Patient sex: F
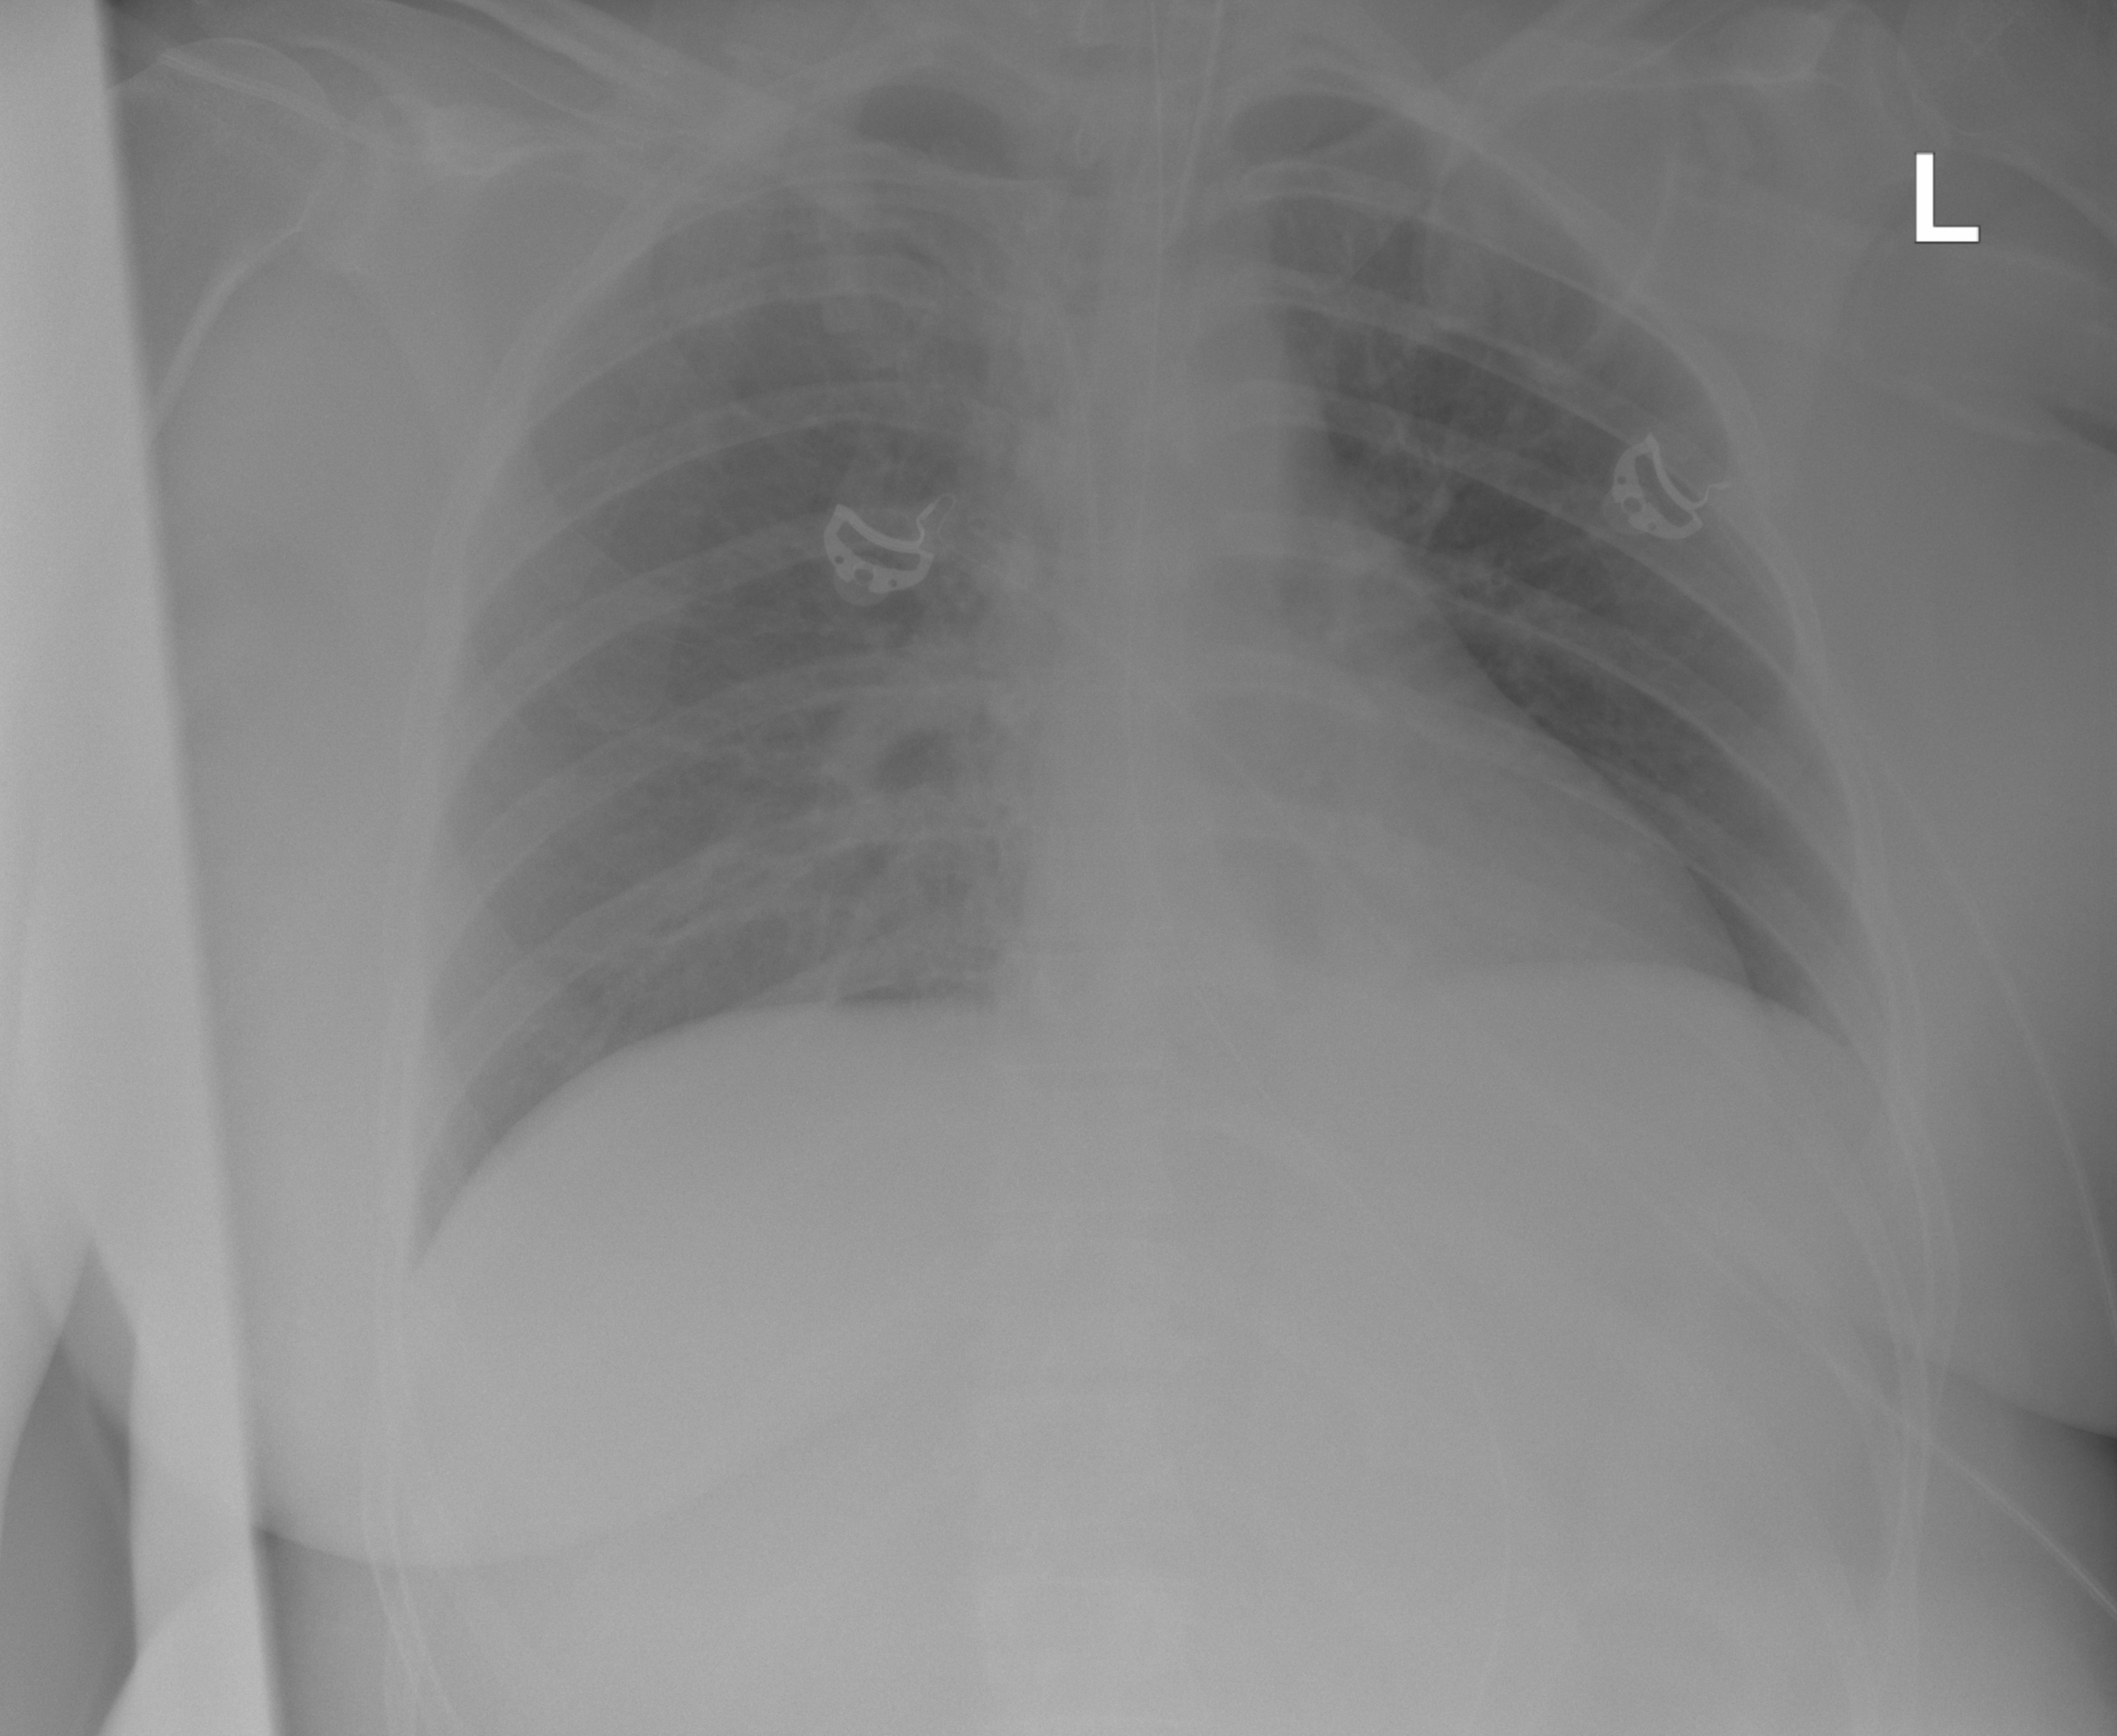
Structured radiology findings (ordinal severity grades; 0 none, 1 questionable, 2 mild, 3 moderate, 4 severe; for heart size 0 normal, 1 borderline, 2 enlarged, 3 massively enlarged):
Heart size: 0
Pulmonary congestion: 0
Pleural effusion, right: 0
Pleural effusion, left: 0
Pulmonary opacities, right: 3
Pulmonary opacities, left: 0
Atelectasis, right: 0
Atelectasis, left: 0